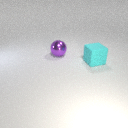
large cyan rubber cube in front of large purple metal sphere